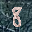
Label: 8